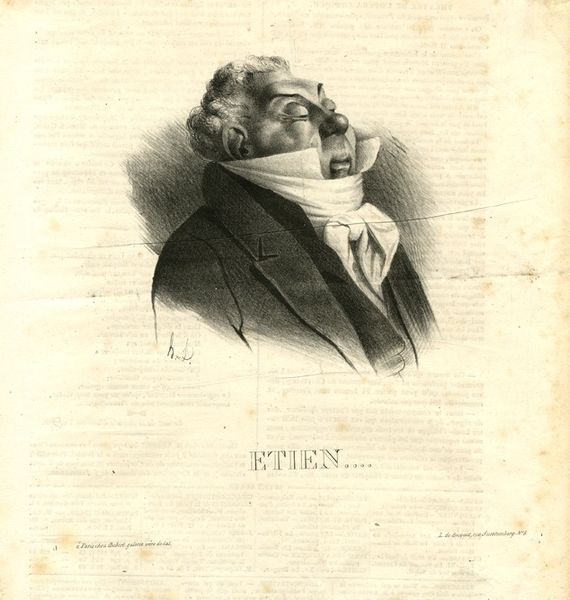
Titel: Charles Etienne
Künstler: Honoré Victorin Daumier
Standort: Amherst (Massachusetts, USA)
Institution: Mead Art Museum, Amherst College
Schlagwörter: men, white, black, collar, face, france, gray, grey, hair, nose, old, portrait, print, man, ear, head, eyes, suit, drawing, bust, shadow, brow, coat, mouth, scarf, caricature, cartoon, graphic, sketch, french, cravat, jacket, smile, tie, shoulder, vest, drawings, art, ears, pencil, draw, eye, lips, eyebrows, lapel, forehead, round, shirt, bow, eyebrow, text, ugly, linen, fat, funny, senior, sleepy, brows, te, title, eyes closed, closed eyes, closed, bulbous, etien, smug, high collar, node, haughty, etien...., three quarters, starched collar, caricuture, noie